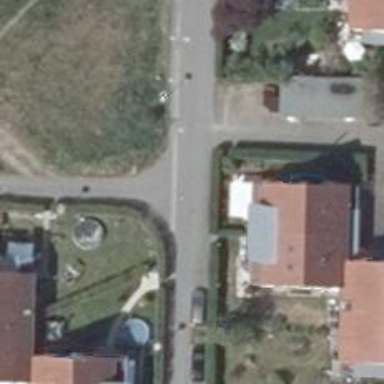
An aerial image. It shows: Living street.